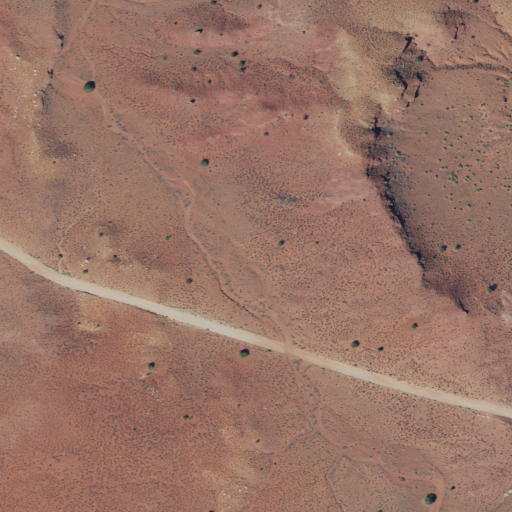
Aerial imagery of depression(s) in Utah named Richardson Amphitheater containing shrub and open development